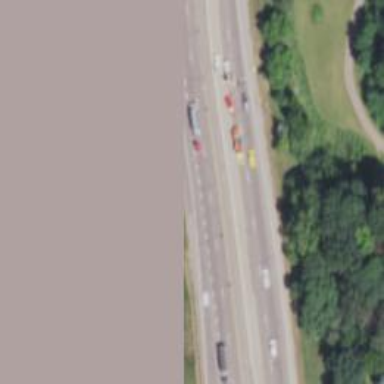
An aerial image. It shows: Motorway junction.